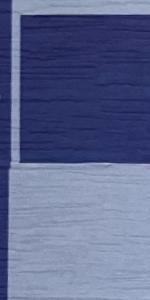
Label: Empty